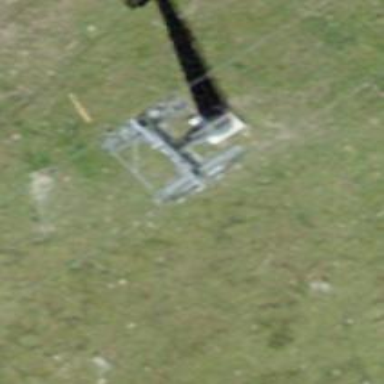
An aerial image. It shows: Pylon for aerialway.